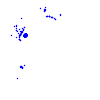
Particle: pion